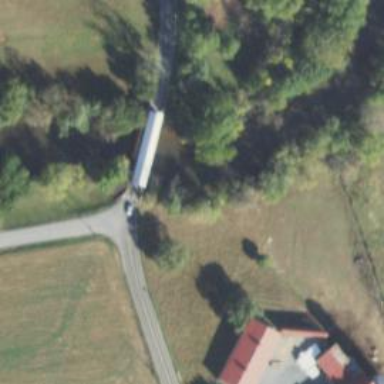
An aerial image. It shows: Covered bridge on tertiary road.